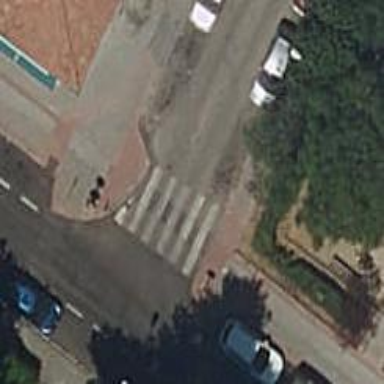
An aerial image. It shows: Marked crossing on the road.